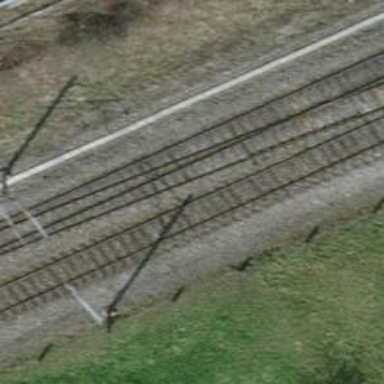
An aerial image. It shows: Single-track railway with electrified contact lines.